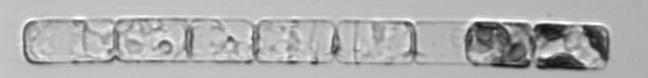
Label: Guinardia_delicatula